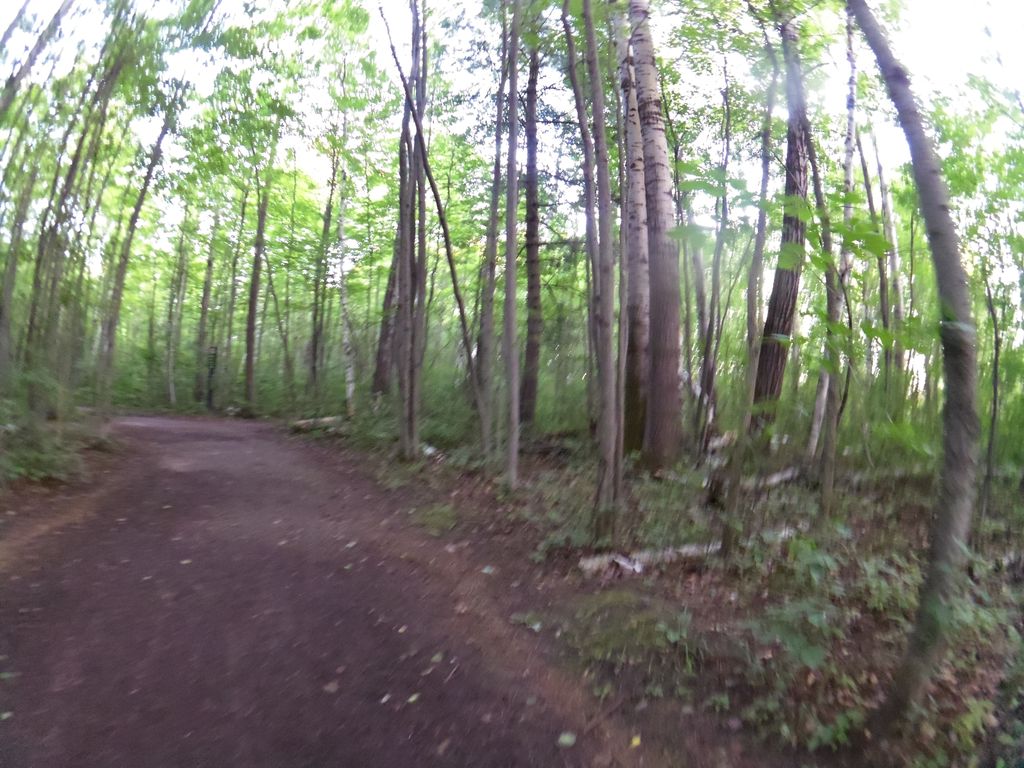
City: ottawa-gatineau